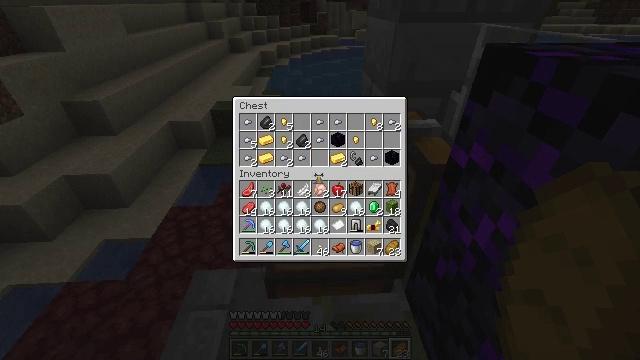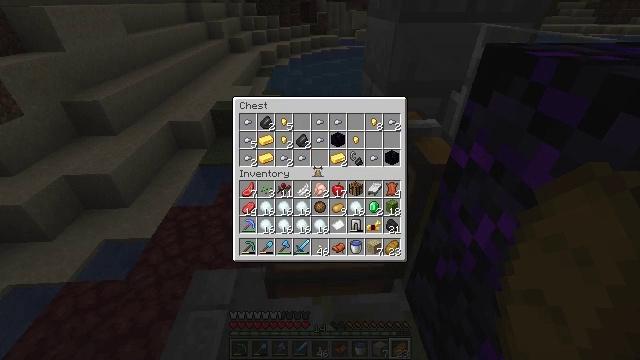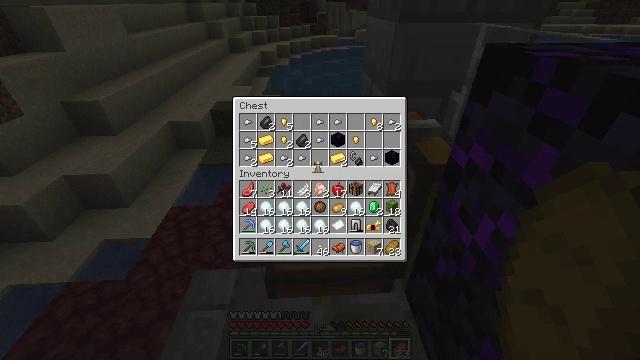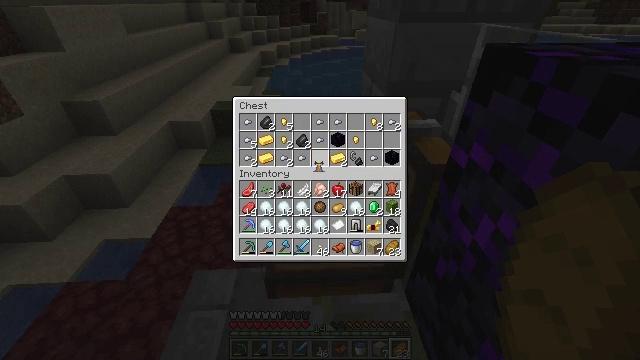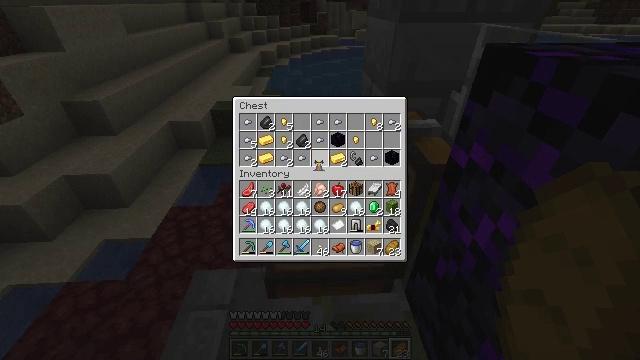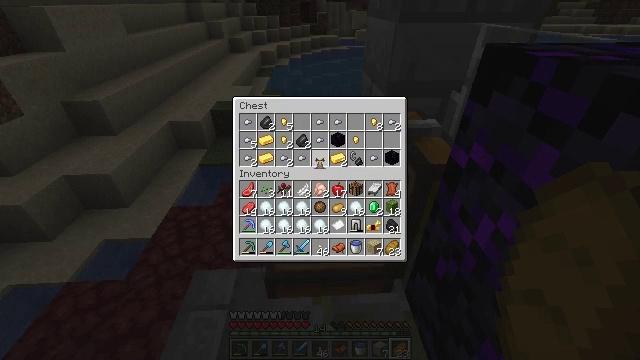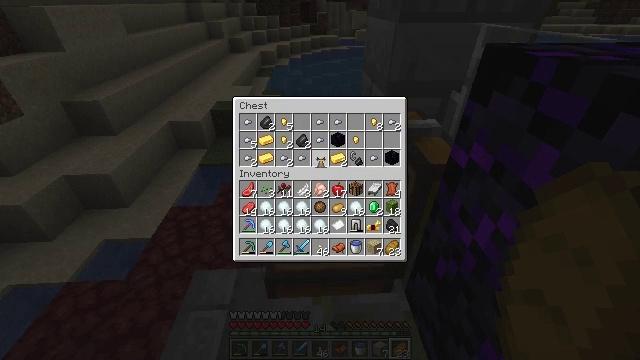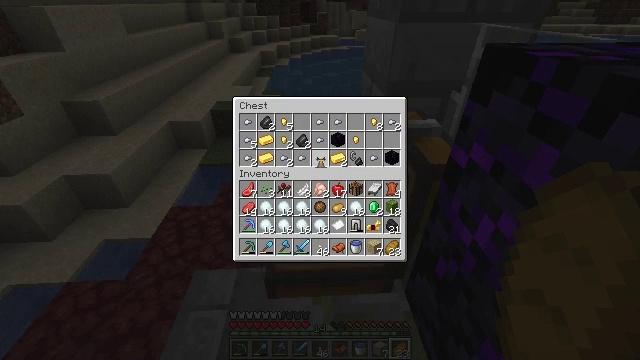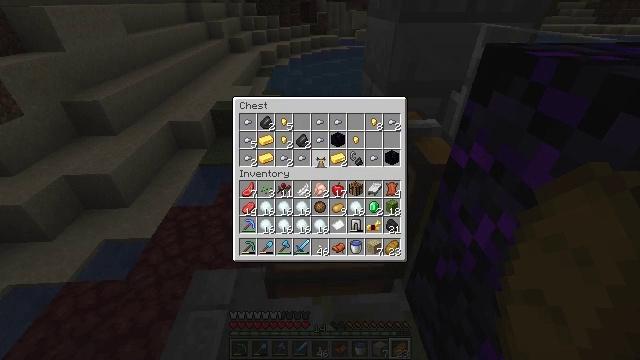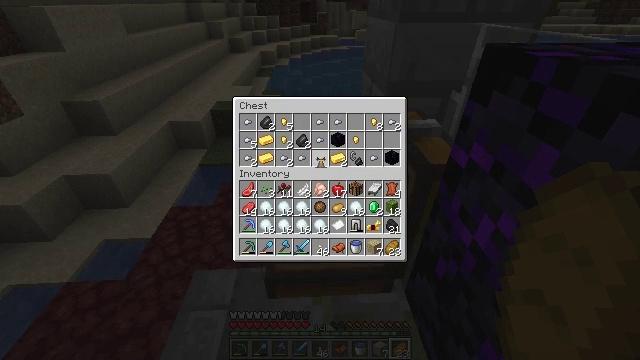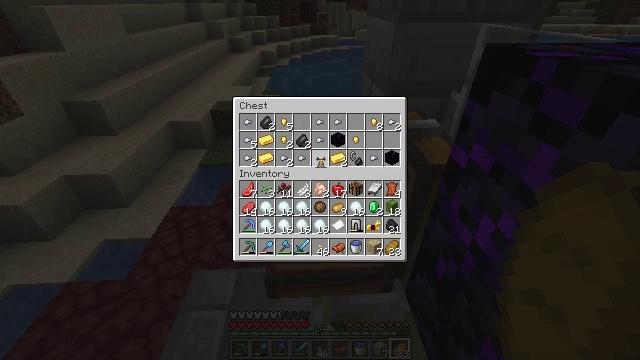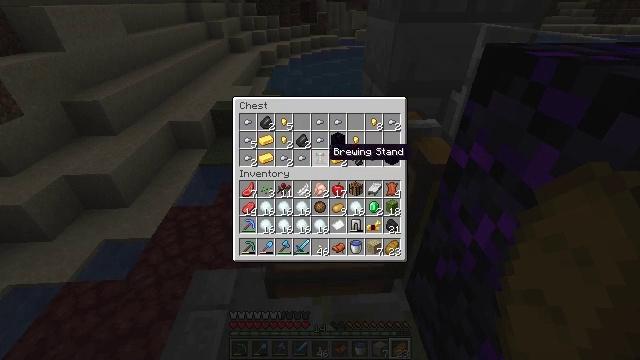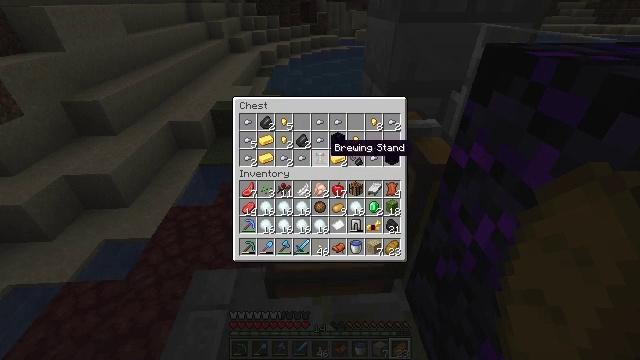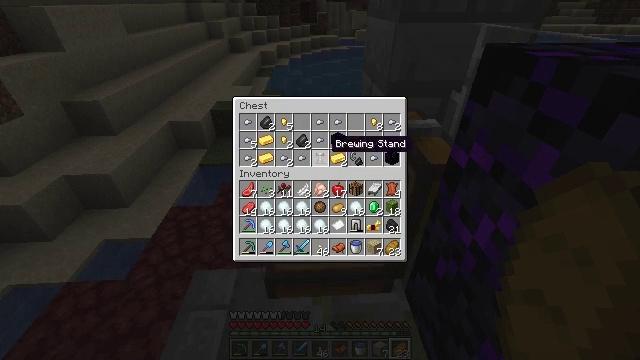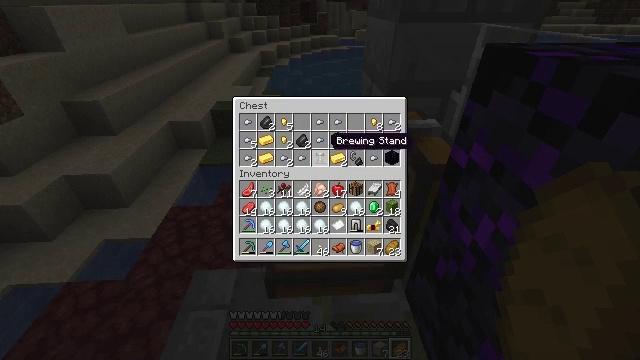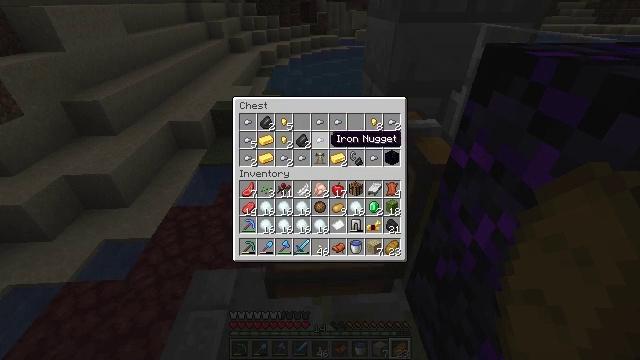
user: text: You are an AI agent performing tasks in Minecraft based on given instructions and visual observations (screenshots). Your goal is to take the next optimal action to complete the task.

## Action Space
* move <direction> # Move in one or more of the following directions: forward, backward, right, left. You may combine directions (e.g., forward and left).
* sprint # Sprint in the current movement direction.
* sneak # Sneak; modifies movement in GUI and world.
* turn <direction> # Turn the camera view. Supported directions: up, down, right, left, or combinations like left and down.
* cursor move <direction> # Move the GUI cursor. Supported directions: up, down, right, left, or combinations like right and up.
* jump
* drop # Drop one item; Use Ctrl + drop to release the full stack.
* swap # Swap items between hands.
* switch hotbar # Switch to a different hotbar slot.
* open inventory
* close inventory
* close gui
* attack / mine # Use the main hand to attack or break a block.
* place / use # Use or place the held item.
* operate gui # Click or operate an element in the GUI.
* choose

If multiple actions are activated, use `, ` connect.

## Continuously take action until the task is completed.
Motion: motion action
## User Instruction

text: Remove a snowball from the inventory.
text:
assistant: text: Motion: cursor move up
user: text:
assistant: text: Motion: no_op
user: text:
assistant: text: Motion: no_op
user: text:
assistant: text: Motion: no_op
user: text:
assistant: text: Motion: no_op
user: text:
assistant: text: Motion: no_op
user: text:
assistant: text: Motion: no_op
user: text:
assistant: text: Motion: operate gui
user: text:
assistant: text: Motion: operate gui
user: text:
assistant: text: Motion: operate gui
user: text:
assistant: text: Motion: no_op
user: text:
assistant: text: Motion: no_op
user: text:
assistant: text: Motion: no_op
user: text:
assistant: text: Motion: no_op
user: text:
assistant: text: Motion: no_op
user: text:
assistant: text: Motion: no_op
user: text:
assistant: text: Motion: no_op
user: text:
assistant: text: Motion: no_op
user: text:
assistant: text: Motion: no_op
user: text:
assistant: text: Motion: no_op
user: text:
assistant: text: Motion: no_op
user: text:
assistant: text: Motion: no_op
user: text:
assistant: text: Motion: no_op
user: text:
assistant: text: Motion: no_op
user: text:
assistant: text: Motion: no_op
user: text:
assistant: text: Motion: no_op
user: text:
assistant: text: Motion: no_op
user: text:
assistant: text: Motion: no_op
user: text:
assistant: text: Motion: no_op
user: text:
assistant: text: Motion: no_op